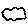
Label: cloud